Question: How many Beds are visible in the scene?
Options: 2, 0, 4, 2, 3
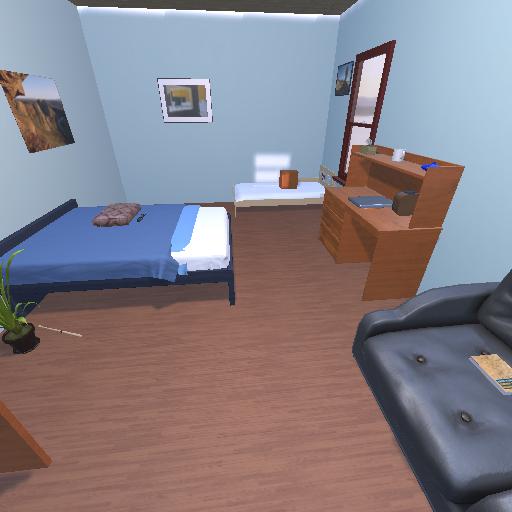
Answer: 2